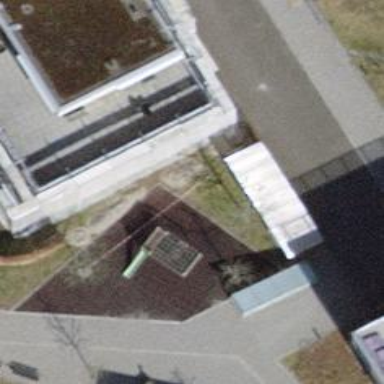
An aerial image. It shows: Playground structure.